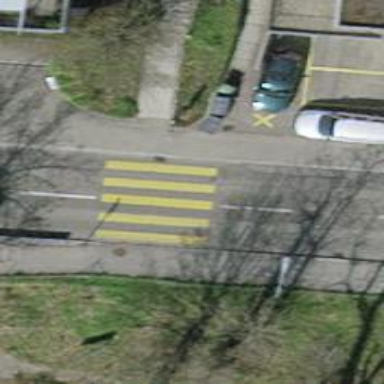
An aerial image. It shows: Uncontrolled zebra crossing on the road.